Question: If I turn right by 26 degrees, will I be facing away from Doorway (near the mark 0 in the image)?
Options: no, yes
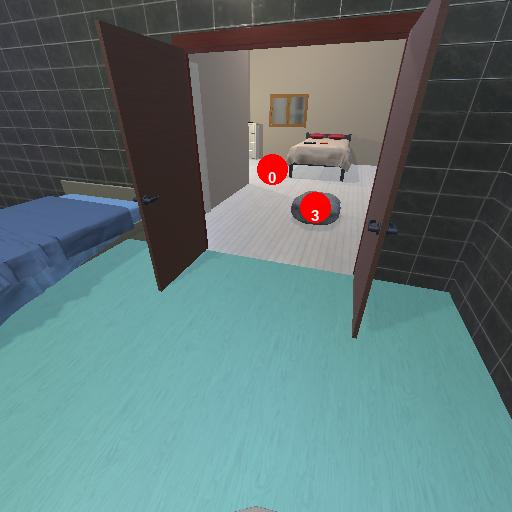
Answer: no